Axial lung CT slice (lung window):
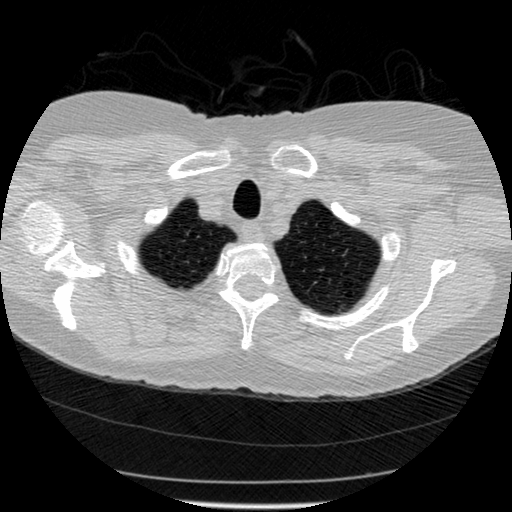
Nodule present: no